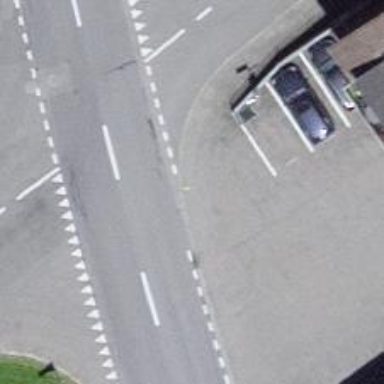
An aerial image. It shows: Bus stop with platform for public transport.